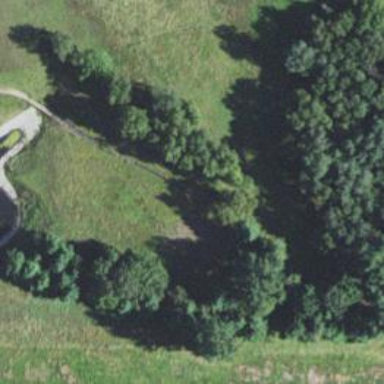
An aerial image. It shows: Path used for both walking and golf.